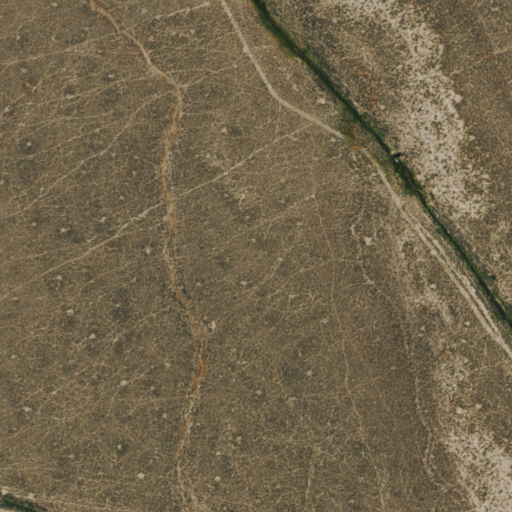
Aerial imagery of plain(s) in Utah named Spring Creek Flat containing only shrub